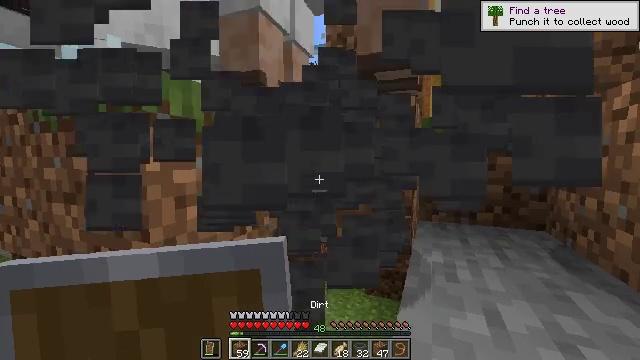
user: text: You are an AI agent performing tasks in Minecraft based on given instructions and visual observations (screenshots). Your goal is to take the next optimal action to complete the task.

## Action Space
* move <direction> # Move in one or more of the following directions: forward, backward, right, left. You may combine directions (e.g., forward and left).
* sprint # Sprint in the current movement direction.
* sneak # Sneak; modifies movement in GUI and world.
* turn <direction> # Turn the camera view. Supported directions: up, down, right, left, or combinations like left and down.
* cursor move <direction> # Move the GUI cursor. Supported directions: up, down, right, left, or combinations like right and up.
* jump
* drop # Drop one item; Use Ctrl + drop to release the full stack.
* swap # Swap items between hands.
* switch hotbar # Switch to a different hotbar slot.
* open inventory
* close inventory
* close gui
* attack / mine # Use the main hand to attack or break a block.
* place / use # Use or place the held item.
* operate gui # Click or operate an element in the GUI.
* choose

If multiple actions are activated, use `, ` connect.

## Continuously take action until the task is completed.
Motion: motion action
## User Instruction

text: Get the hopper into inventory.
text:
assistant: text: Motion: no_op